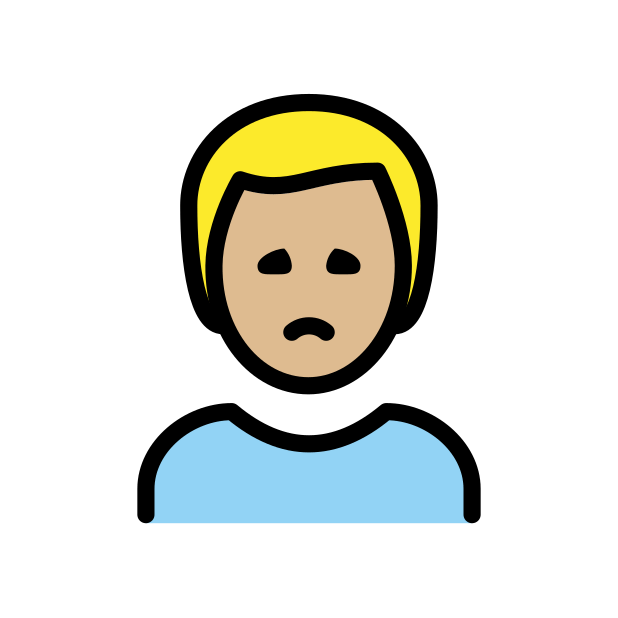
man frowning: medium-light skin tone